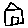
Label: house